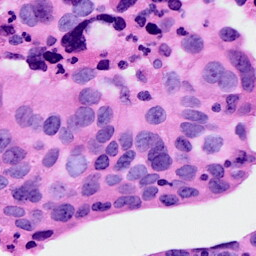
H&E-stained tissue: Breast